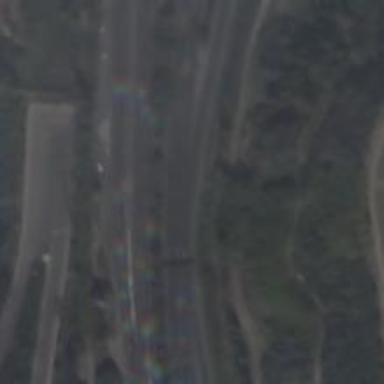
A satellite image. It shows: Motorway junction.